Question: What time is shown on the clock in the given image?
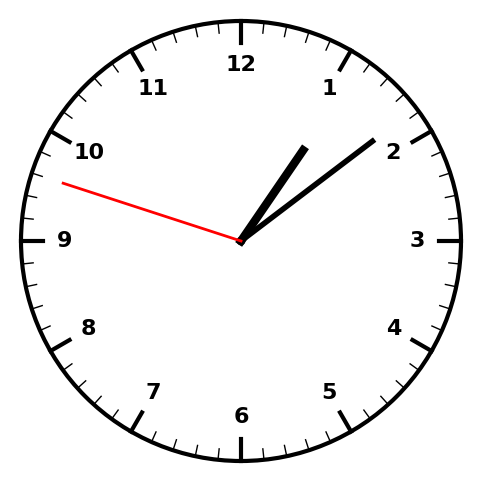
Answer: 01:08:48